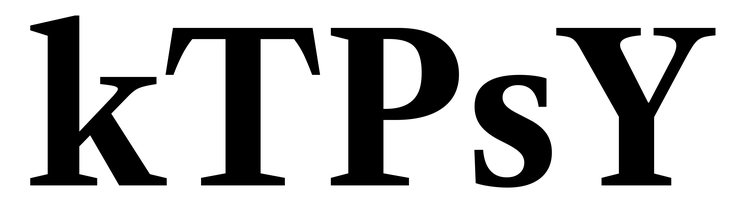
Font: LibreCaslonText_Bold